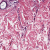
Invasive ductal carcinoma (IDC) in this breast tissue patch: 1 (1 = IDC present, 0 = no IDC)